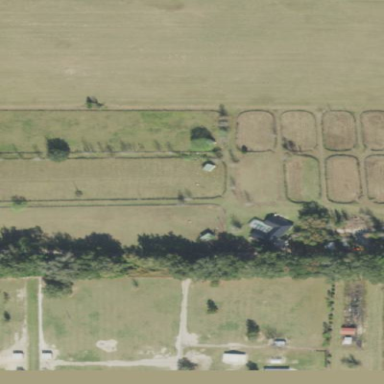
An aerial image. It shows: Farmyard area.